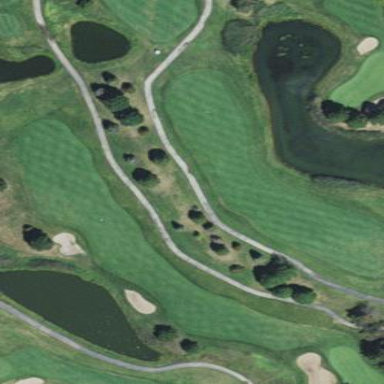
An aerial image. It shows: Well-maintained grassy area designated as golf fairway. It is part of golf sport facility.